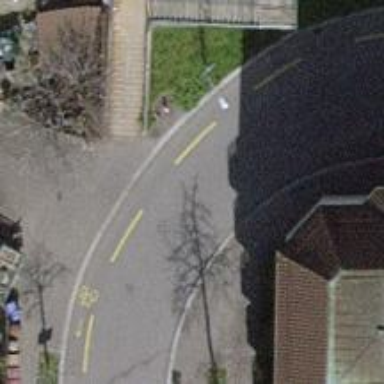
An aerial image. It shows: Residential road with asphalt surface. There are sidewalks on both sides and cycleway on the opposite lane.